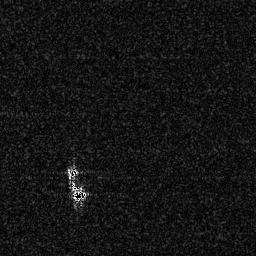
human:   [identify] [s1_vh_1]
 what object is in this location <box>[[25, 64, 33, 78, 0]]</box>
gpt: <ref>1 medium ship at the bottom left</ref>